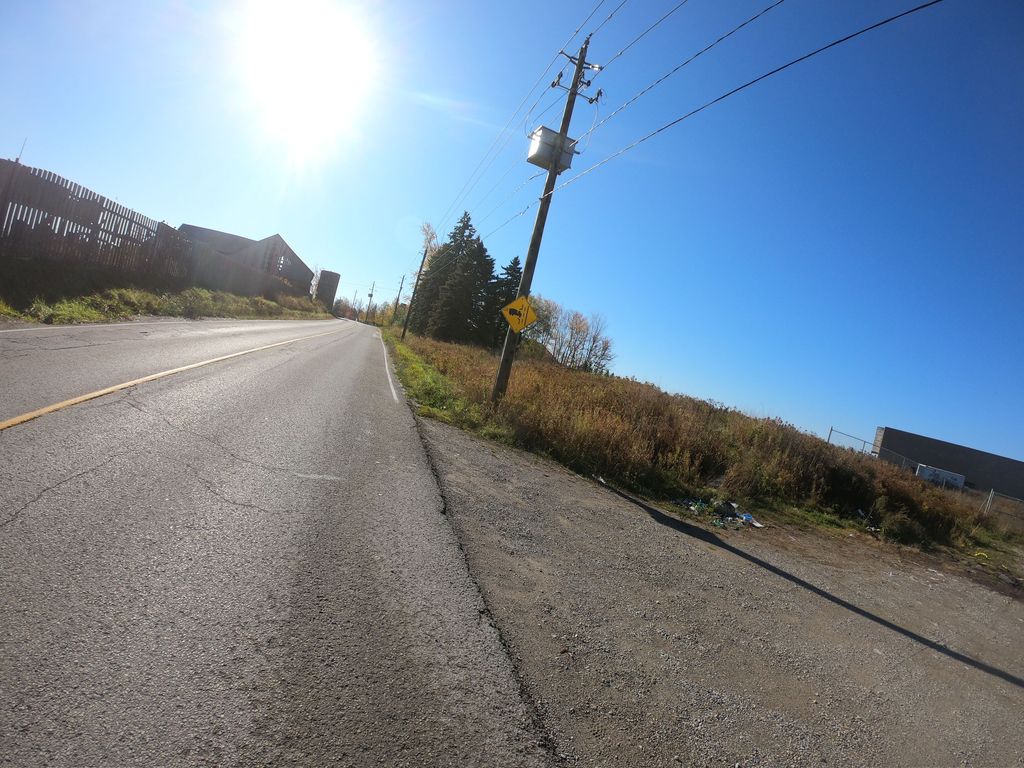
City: kitchener-waterloo